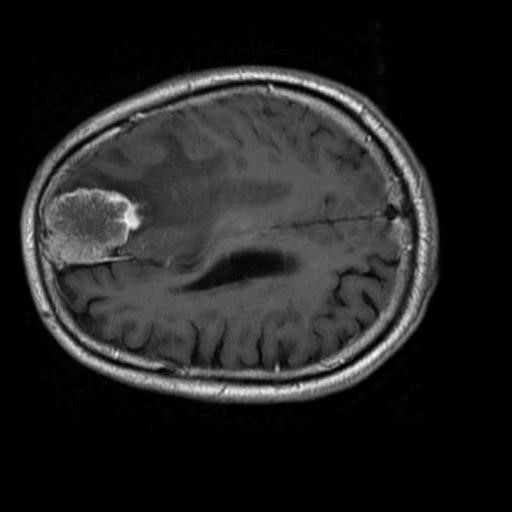
Label: brain_menin